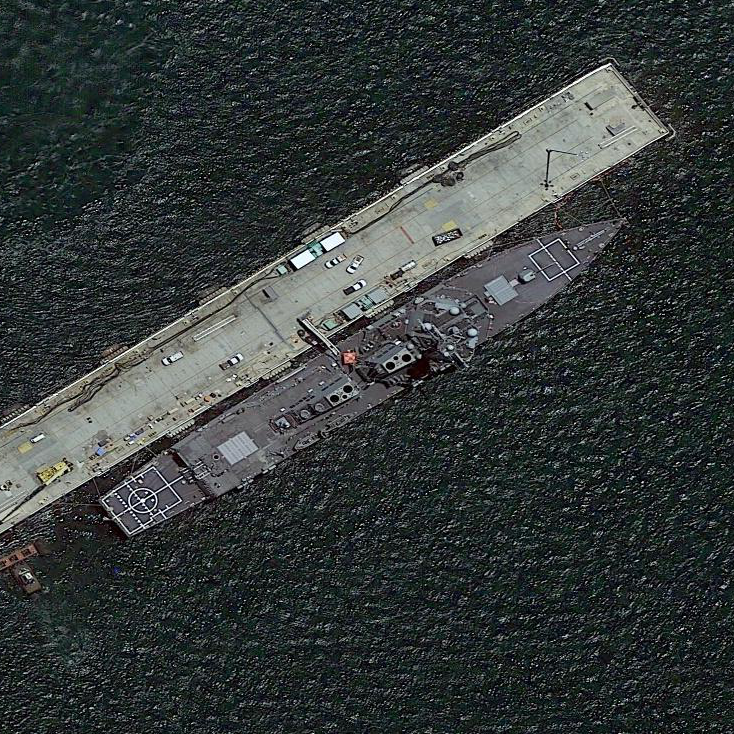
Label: destroyer